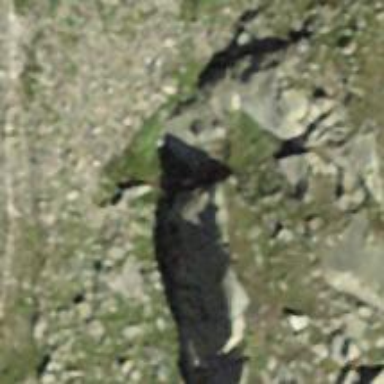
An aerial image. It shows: Natural cliff.